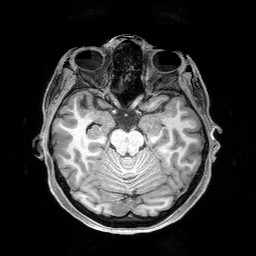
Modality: T1w
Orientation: coronal
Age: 30
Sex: female
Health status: healthy